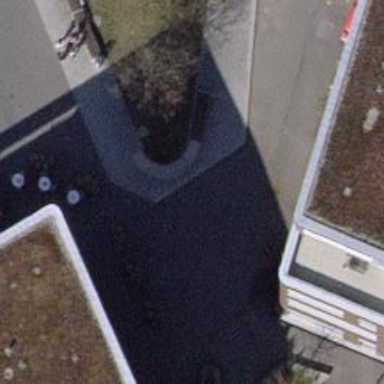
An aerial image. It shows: Concrete bench.